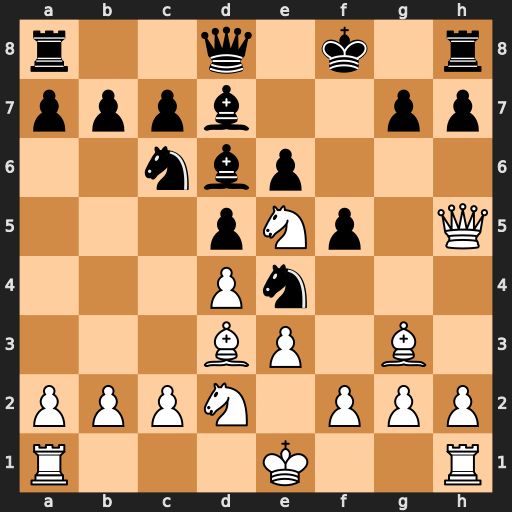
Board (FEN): r2q1k1r/pppb2pp/2nbp3/3pNp1Q/3Pn3/3BP1B1/PPPN1PPP/R3K2R
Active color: w
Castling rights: KQ
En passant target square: -
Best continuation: Qf7#